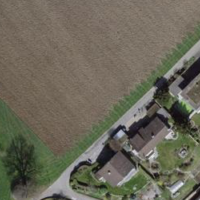
EUNIS habitat code: 24
Species observed at this site:
Cornus sanguinea